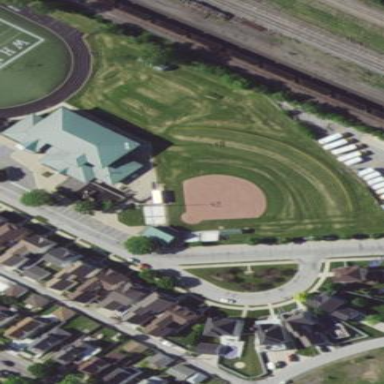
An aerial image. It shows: Baseball pitch for leisure and sports activities.